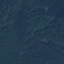
Label: Forest